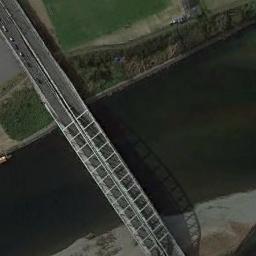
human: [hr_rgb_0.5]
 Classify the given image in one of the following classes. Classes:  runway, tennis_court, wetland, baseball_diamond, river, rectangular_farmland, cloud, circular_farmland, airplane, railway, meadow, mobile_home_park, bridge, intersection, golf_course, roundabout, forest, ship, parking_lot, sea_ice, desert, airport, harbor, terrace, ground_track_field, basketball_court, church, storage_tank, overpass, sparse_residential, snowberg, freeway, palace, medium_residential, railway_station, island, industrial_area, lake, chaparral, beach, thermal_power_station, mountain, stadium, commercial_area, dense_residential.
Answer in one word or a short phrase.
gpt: bridge